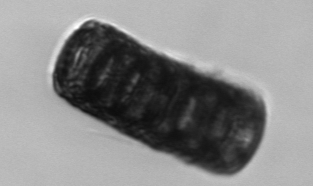
Label: Paralia_sulcata